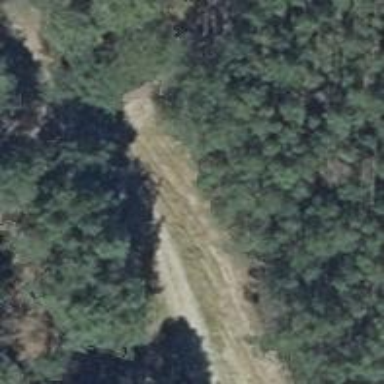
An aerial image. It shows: Sandy track road.